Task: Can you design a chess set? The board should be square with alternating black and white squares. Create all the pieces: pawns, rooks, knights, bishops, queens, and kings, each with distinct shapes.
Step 1033:
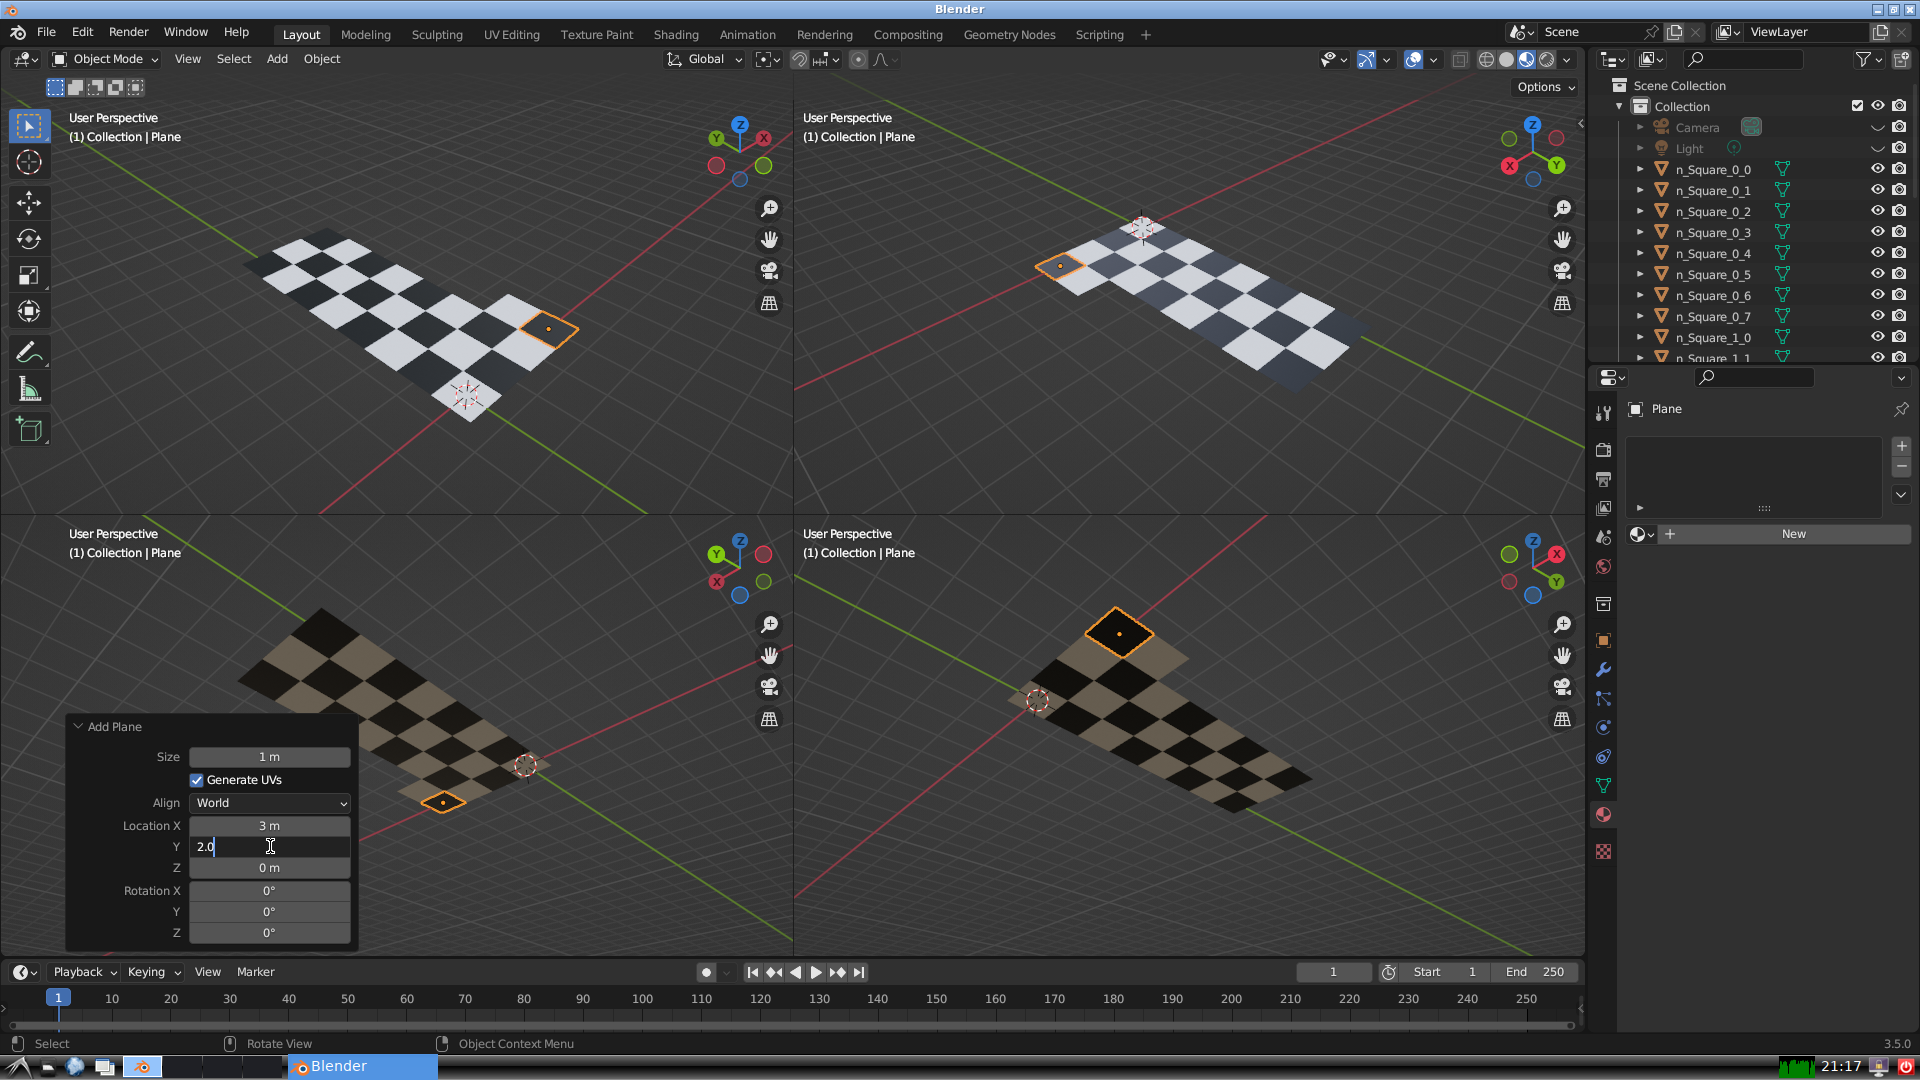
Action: {"key_press": ['Return']}